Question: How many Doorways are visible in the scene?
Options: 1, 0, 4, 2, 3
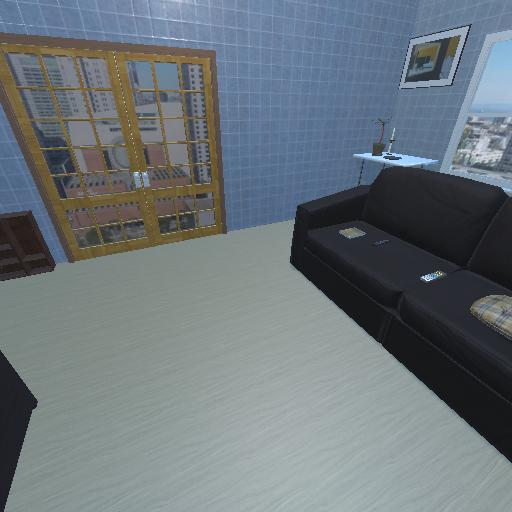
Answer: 1